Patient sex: M
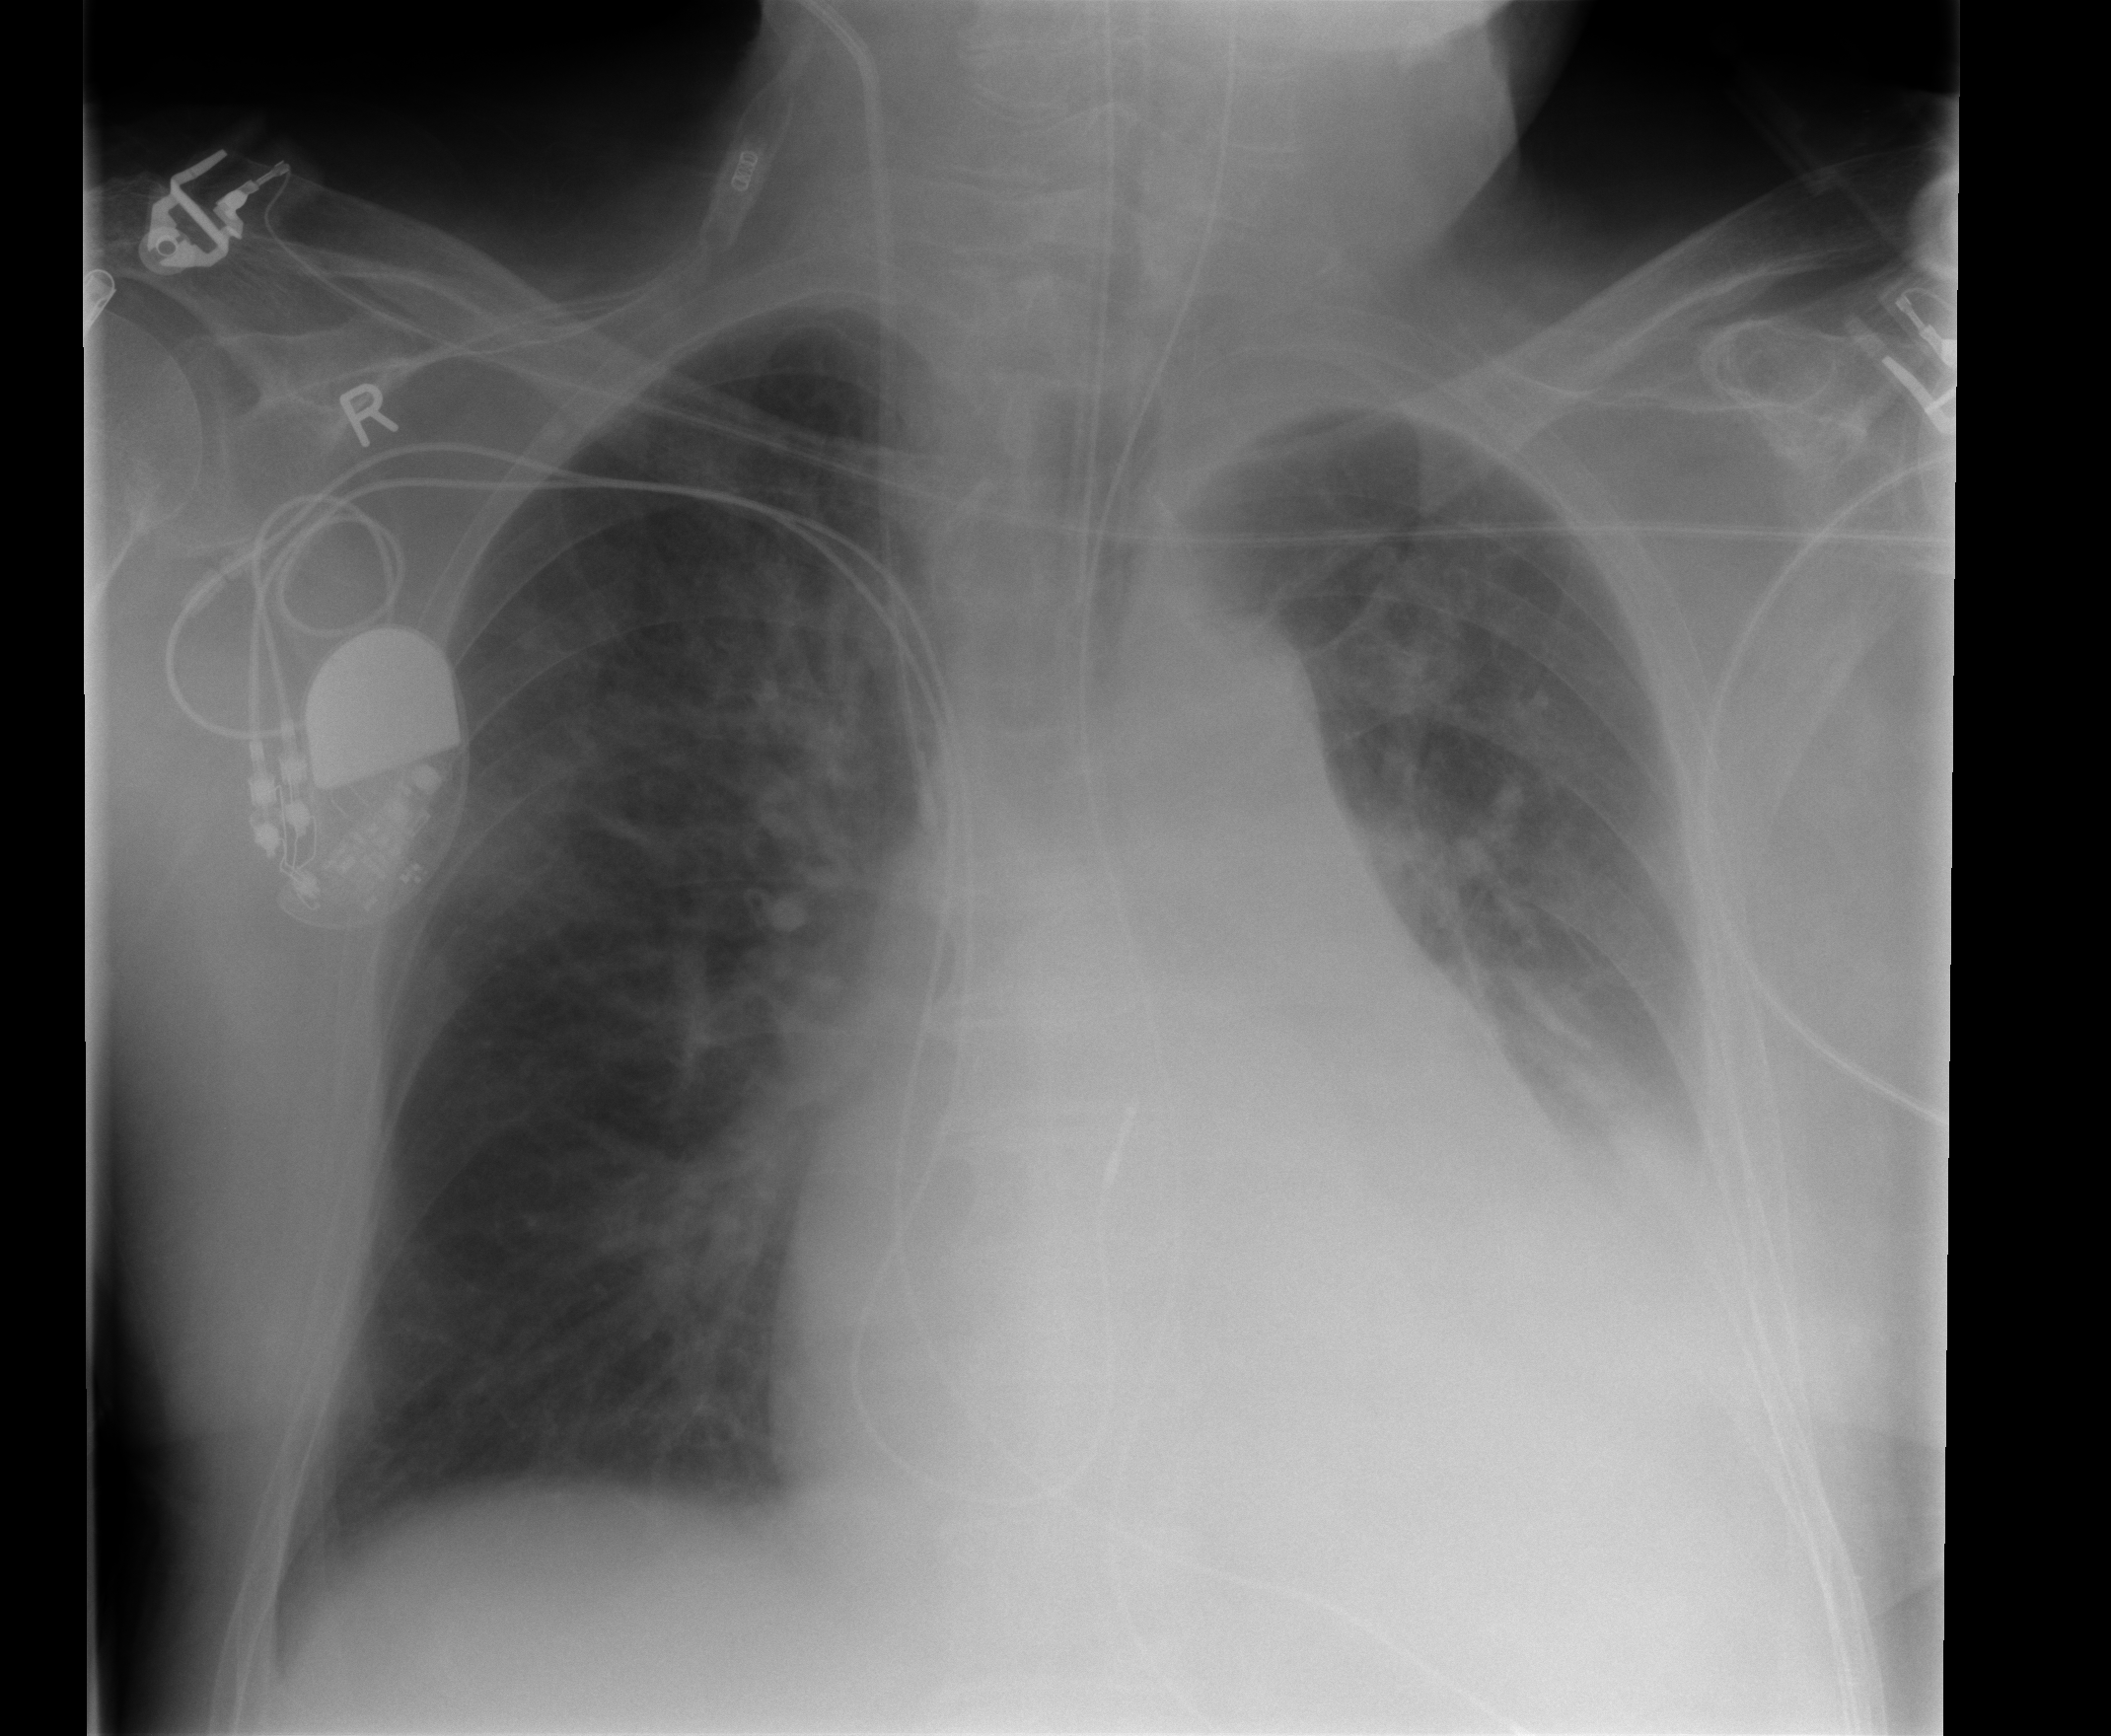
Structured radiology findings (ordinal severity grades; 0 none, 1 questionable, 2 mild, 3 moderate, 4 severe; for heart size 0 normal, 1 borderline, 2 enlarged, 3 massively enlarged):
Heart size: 2
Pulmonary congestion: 2
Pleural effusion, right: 0
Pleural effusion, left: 3
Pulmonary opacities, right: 1
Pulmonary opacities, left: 0
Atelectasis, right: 0
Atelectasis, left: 2